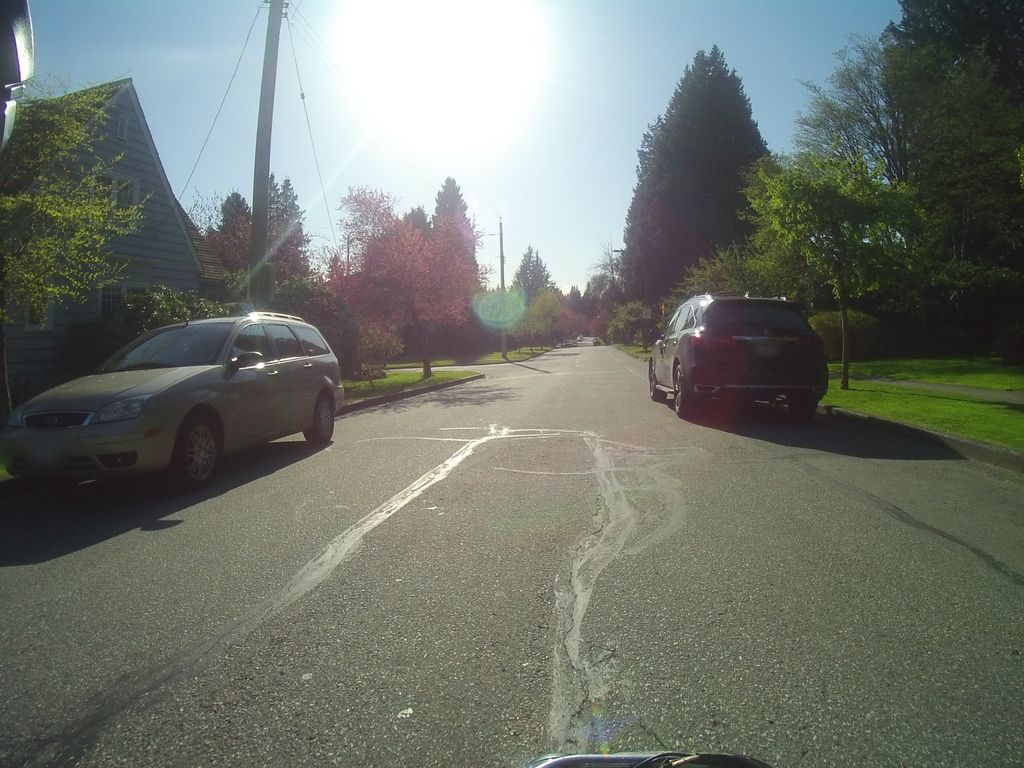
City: vancouver